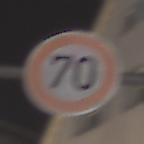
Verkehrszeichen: Geschwindigkeit70
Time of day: Night
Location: Outdoor (Urban)
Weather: Overcast
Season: Winter
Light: Artificial